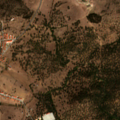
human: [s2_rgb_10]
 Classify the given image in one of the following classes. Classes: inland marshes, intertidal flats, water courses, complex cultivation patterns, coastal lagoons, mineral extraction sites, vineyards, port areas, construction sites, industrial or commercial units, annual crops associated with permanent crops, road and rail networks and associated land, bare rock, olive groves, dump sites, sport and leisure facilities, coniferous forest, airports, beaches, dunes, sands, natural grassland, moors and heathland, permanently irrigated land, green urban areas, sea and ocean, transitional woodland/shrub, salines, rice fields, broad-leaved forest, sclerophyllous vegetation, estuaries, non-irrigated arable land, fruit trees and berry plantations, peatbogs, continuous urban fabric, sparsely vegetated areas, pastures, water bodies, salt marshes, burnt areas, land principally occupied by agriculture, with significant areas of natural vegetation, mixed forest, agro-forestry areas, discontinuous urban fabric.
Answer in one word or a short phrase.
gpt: discontinuous urban fabric, pastures, complex cultivation patterns, agro-forestry areas